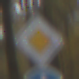
Verkehrszeichen: Vorfahrtsstrasse
Zusatzzeichen unten: VorgeschriebeneFahrtrichtungGeradeaus
Umgebung: Outdoor, Nature
Tageszeit: MorningAfternoon
Wetter: Overcast
Licht: Natural
Jahreszeit: Autumn
Kontrast: LowContrast